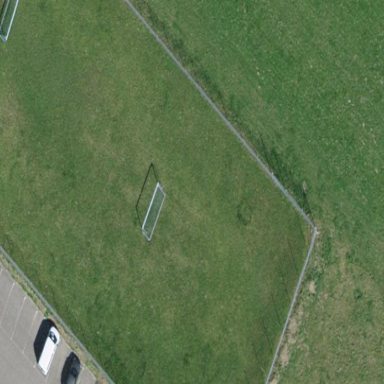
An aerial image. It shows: Soccer pitch for outdoor sports and leisure activities.